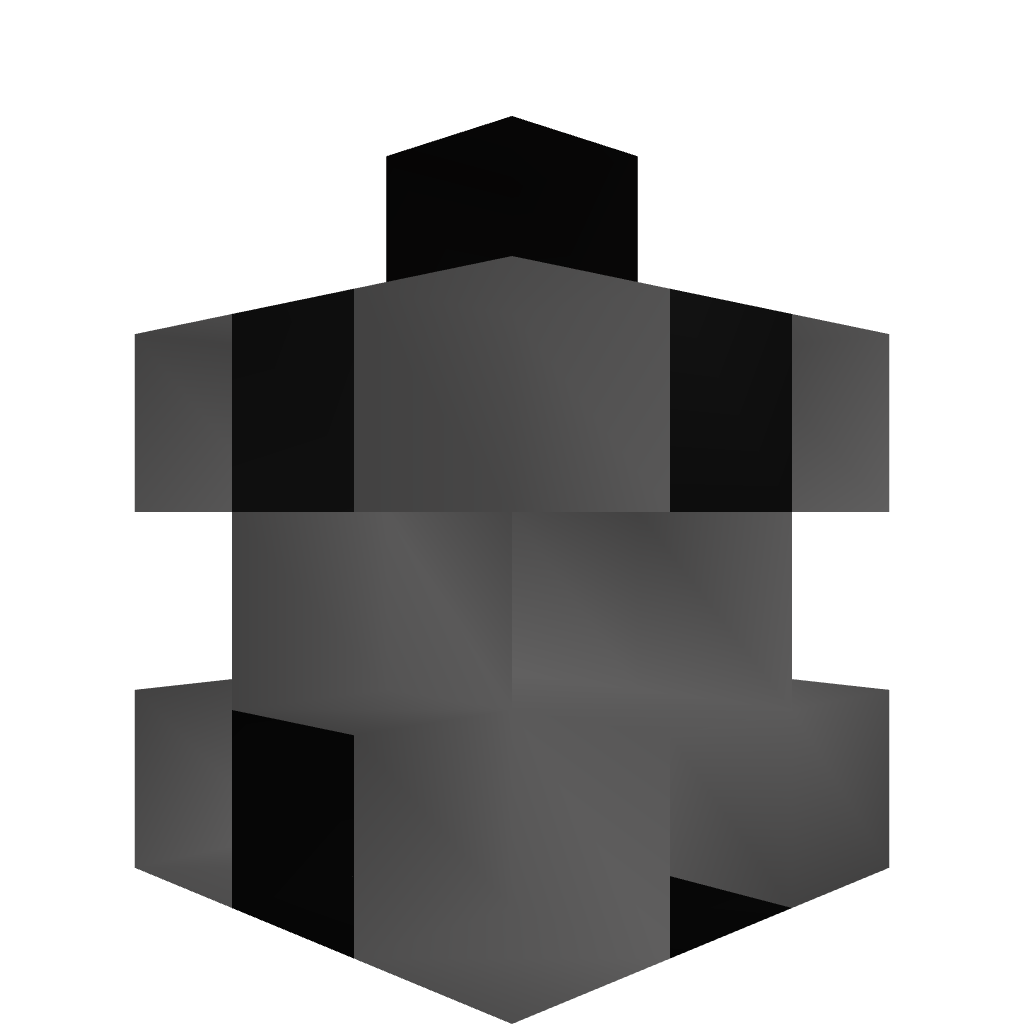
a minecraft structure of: Elykdez's Tactical Nuke in Vanilla MC